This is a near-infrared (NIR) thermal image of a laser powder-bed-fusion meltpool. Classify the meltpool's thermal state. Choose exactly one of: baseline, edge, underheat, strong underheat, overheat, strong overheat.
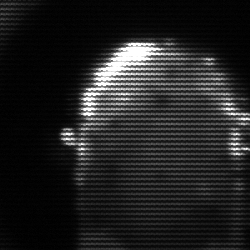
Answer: baseline